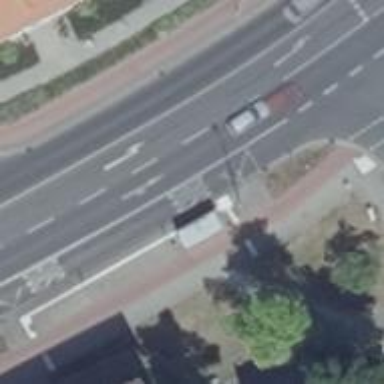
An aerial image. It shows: Shelter for public transport.